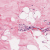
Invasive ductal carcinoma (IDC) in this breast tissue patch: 0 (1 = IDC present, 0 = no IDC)